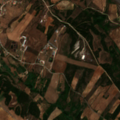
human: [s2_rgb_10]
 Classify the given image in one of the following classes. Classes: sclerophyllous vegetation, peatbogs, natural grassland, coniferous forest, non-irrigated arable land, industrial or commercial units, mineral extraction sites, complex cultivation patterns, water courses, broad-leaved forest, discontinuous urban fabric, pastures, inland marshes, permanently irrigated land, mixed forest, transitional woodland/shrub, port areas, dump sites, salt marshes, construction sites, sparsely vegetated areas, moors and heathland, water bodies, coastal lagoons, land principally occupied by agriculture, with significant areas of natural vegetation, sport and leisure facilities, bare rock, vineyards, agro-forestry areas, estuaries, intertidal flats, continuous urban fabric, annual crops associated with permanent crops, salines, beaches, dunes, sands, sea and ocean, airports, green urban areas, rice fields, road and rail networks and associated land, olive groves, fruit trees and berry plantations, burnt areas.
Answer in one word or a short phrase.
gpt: road and rail networks and associated land, annual crops associated with permanent crops, complex cultivation patterns, land principally occupied by agriculture, with significant areas of natural vegetation